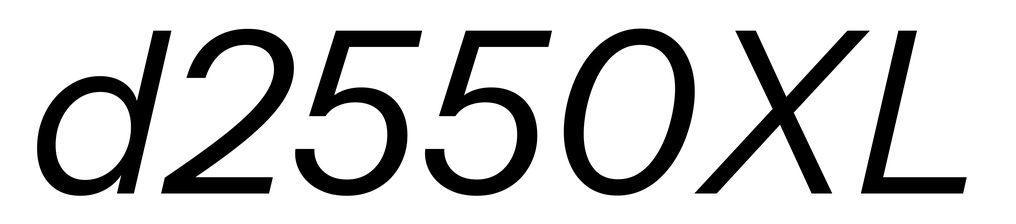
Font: InstrumentSans-Italic_Italic